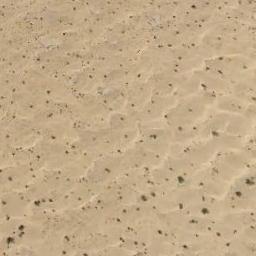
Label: desert